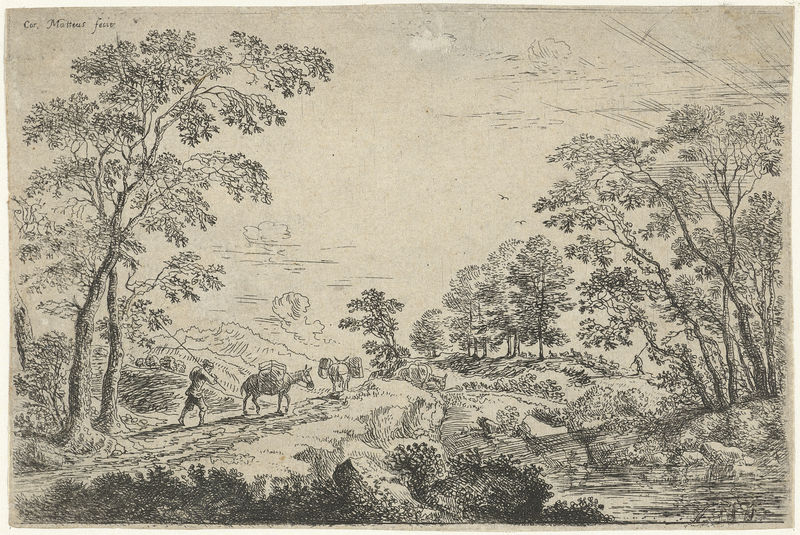
Titel: Landschap met muilezeldrijver
Künstler: Cornelis Matthieu
Standort: Amsterdam
Institution: Rijksmuseum
Schlagwörter: felsen, himmel, mann, wolken, bäume, landschaft, teich, abend, grau, schwarz, skizze, zeichnung, weg, stein, tragen, bach, natur, gebüsch, pfad, sträucher, pflanzen, wald, esel, kisten, stab, gepäck, last, fluß, strahlen, hain, stange, hirte